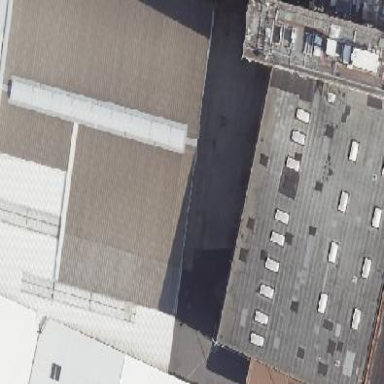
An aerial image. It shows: Commercial building.